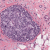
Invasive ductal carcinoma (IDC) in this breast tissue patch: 0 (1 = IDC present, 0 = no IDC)